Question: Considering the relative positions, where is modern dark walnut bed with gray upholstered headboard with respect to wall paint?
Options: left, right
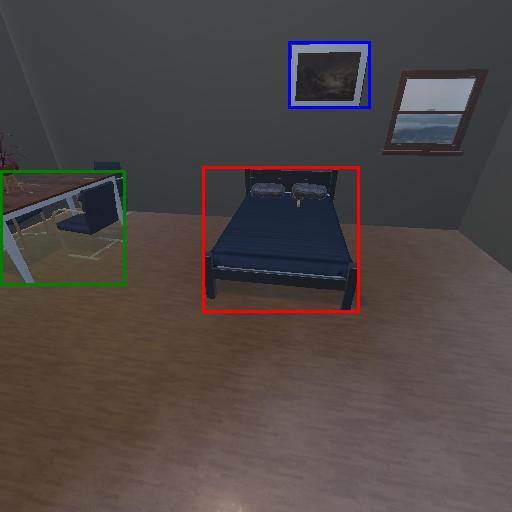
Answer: left